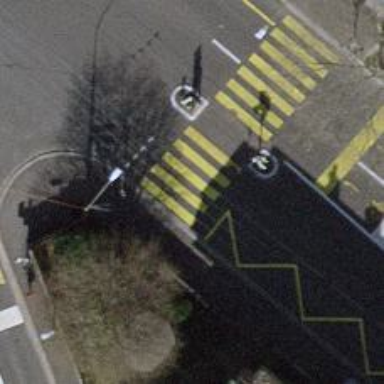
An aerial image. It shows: Road crossing with traffic signals.